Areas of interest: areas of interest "Exhibition and Convention Center"
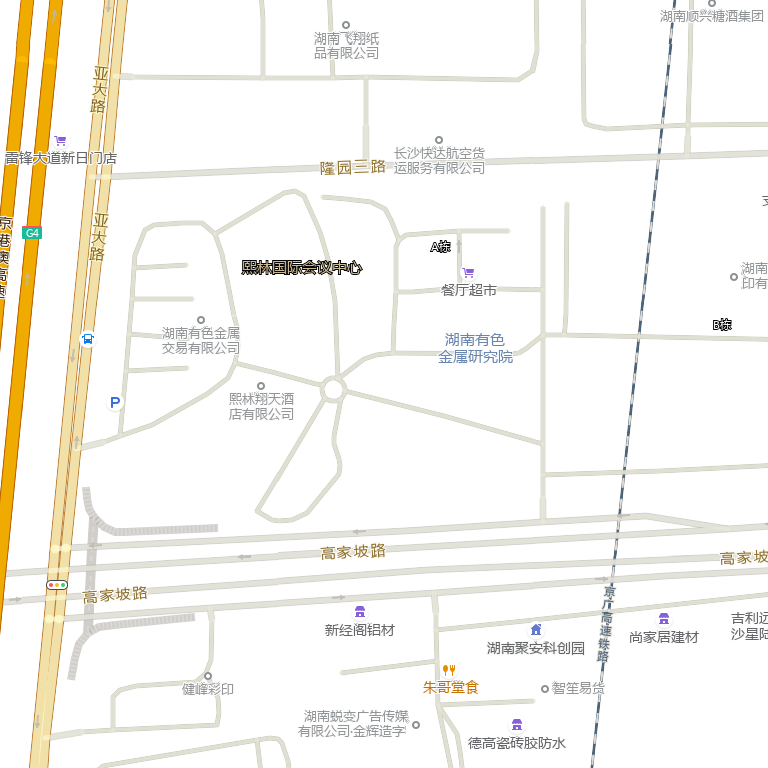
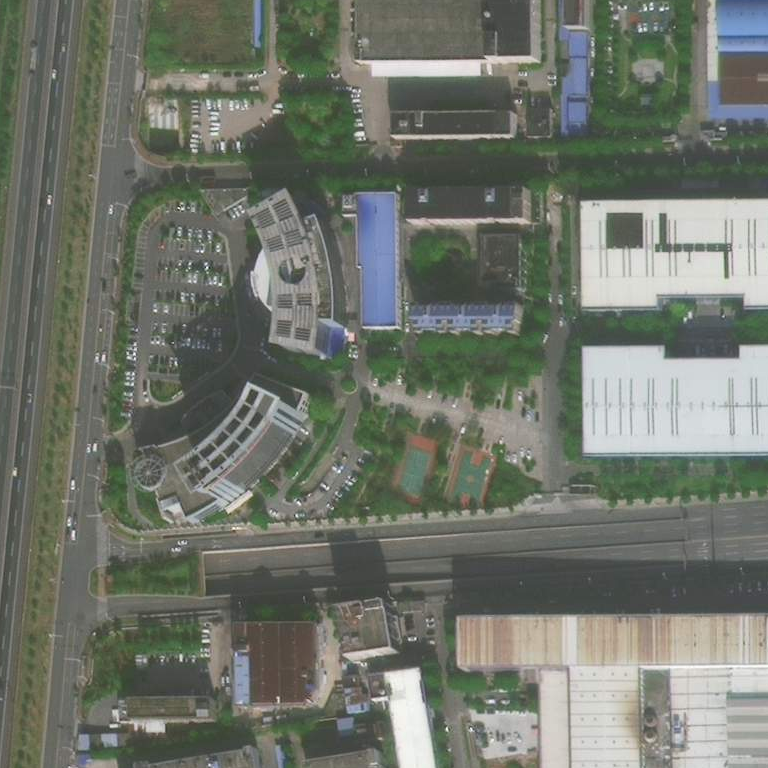